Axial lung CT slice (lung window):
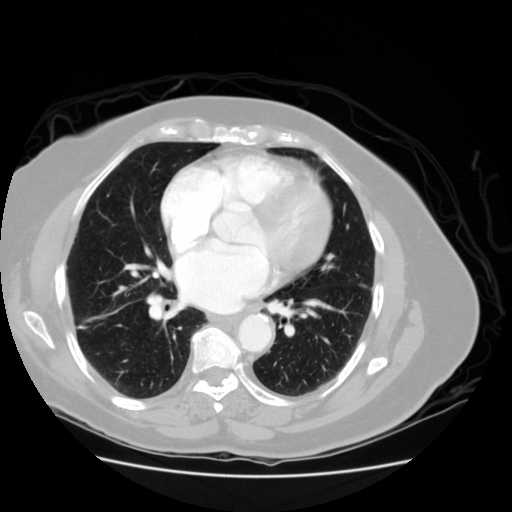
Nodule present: yes
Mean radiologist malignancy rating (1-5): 3